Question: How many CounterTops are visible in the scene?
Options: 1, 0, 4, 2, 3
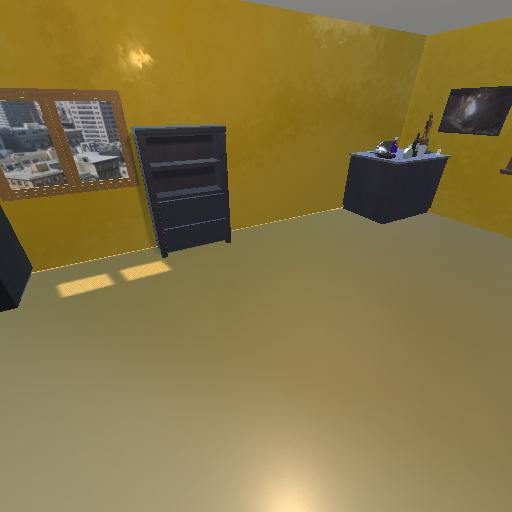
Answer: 1